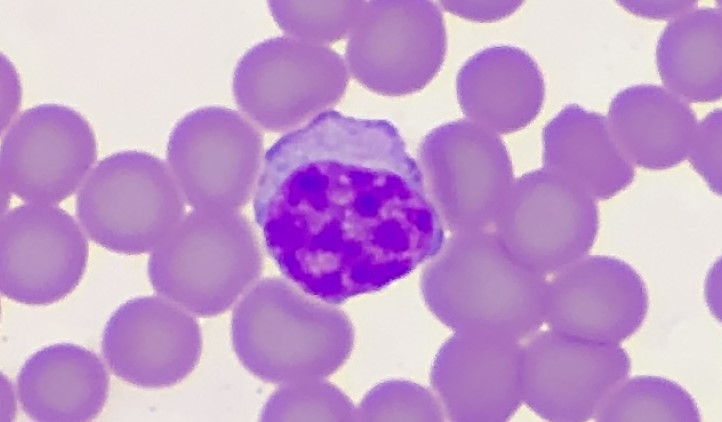
White blood cell type: Lymphocyte